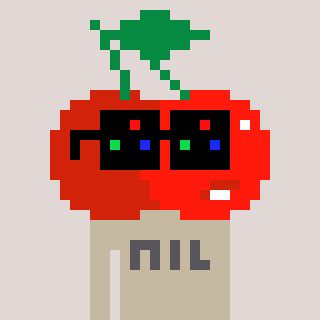
a pixel art character with square black sunglasses, a cherry-shaped head and a bege-colored body on a warm background